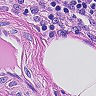
Metastatic tissue present: no